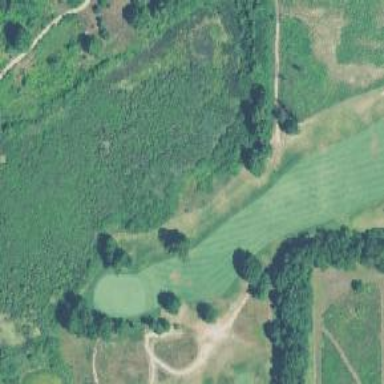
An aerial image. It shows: Golf fairway surrounded by grass.